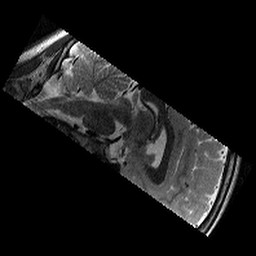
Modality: T2w
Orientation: sagittal
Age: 9
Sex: male
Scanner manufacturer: siemens
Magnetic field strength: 3 T
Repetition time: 9.23 s
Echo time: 0.067 s